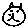
Label: cat